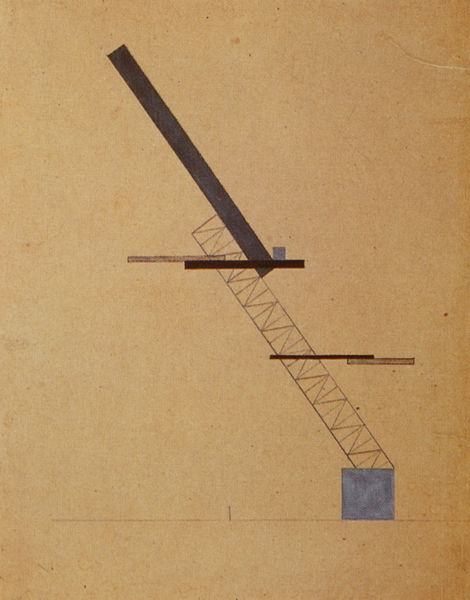
Titel: Projektskizze für eine Tribüne für den Roten Platz
Künstler: Ilja Tschaschnik
Standort: Moskau
Institution: Tretjakow-Galerie
Schlagwörter: blau, gemälde, meer, schatten, dreieck, gelb, komposition, kubismus, ocker, braun, bunt, grau, schwarz, skizze, zeichnung, beige, architektur, arm, sockel, brücke, flach, gitter, blatt, schräg, turm, deutschland, papier, studie, tribüne, moderne, russland, abstrakt, fläche, modern, farbe, formen, grafik, graphik, violett, linien, figuren, leiter, treppe, streifen, balken, stufen, gestell, geneigt, striche, rechtecke, rechteck, minimalismus, linie, kran, technik, form, seite, entwurf, reduktion, würfel, pergament, quadrate, diagonal, geometrisch, zickzack, schranke, hellgrau, dynamisch, konstruktion, steigung, diagonale, schräge, plan, horizontal, waagerecht, rampe, block, stahl, schief, design, geometrie, quadrat, viereck, schrägen, acht, konstruktivismus, avantgarde, russisch, vertikal, geometisch, analytisch, waagrecht, waagerechte, sprungbrett, scht, suprematistisch, qusdrat, sprungbretter, 20. jahrhundert, 2d, knstruktivismus, diadonal, springbrett